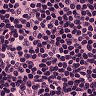
Metastatic tissue present: no